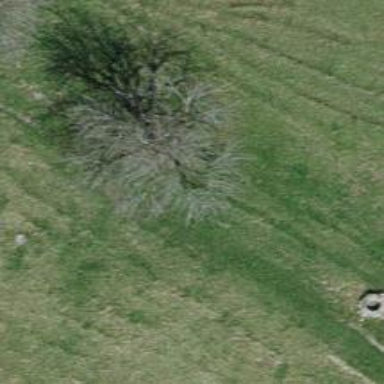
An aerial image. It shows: Urban area featuring tree as natural element.